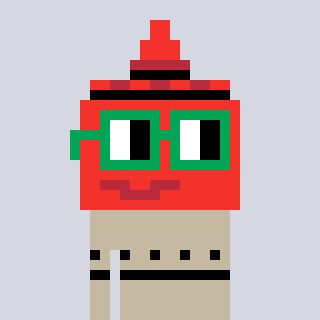
a pixel art character with square green glasses, a ketchup-shaped head and a bege-colored body on a cool background